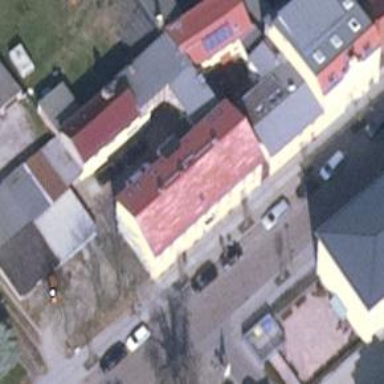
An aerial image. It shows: Cafe located in building.